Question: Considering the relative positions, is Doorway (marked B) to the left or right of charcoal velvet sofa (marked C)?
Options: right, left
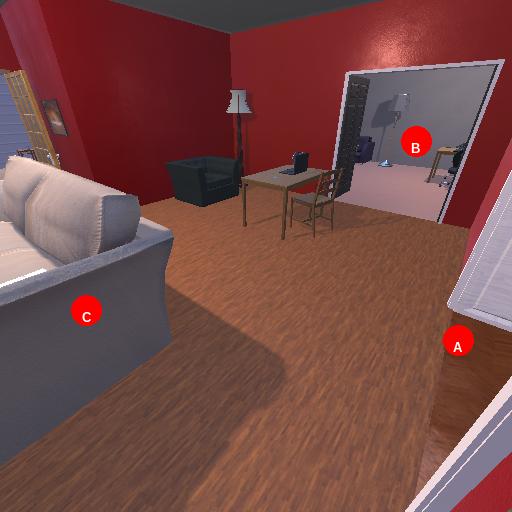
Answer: right